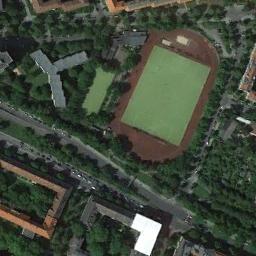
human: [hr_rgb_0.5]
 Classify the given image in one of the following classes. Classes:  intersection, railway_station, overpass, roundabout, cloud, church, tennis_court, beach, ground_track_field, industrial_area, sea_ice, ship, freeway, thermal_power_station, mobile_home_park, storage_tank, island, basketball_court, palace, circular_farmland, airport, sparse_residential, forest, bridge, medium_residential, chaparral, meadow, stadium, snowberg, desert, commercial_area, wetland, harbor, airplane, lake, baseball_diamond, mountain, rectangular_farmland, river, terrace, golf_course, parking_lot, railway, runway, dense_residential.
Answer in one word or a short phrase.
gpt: ground_track_field